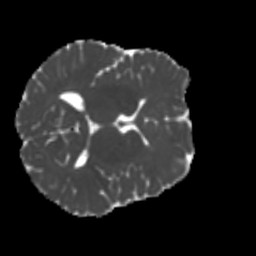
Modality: MD
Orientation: axial
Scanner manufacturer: siemens
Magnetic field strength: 3 T
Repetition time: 4 s
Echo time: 0.0594 s